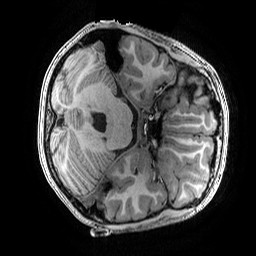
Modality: T1w
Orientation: axial
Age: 12
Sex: male
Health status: ill
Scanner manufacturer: ge
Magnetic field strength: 3 T
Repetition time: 0.007664 s
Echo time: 0.00342 s